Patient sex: F
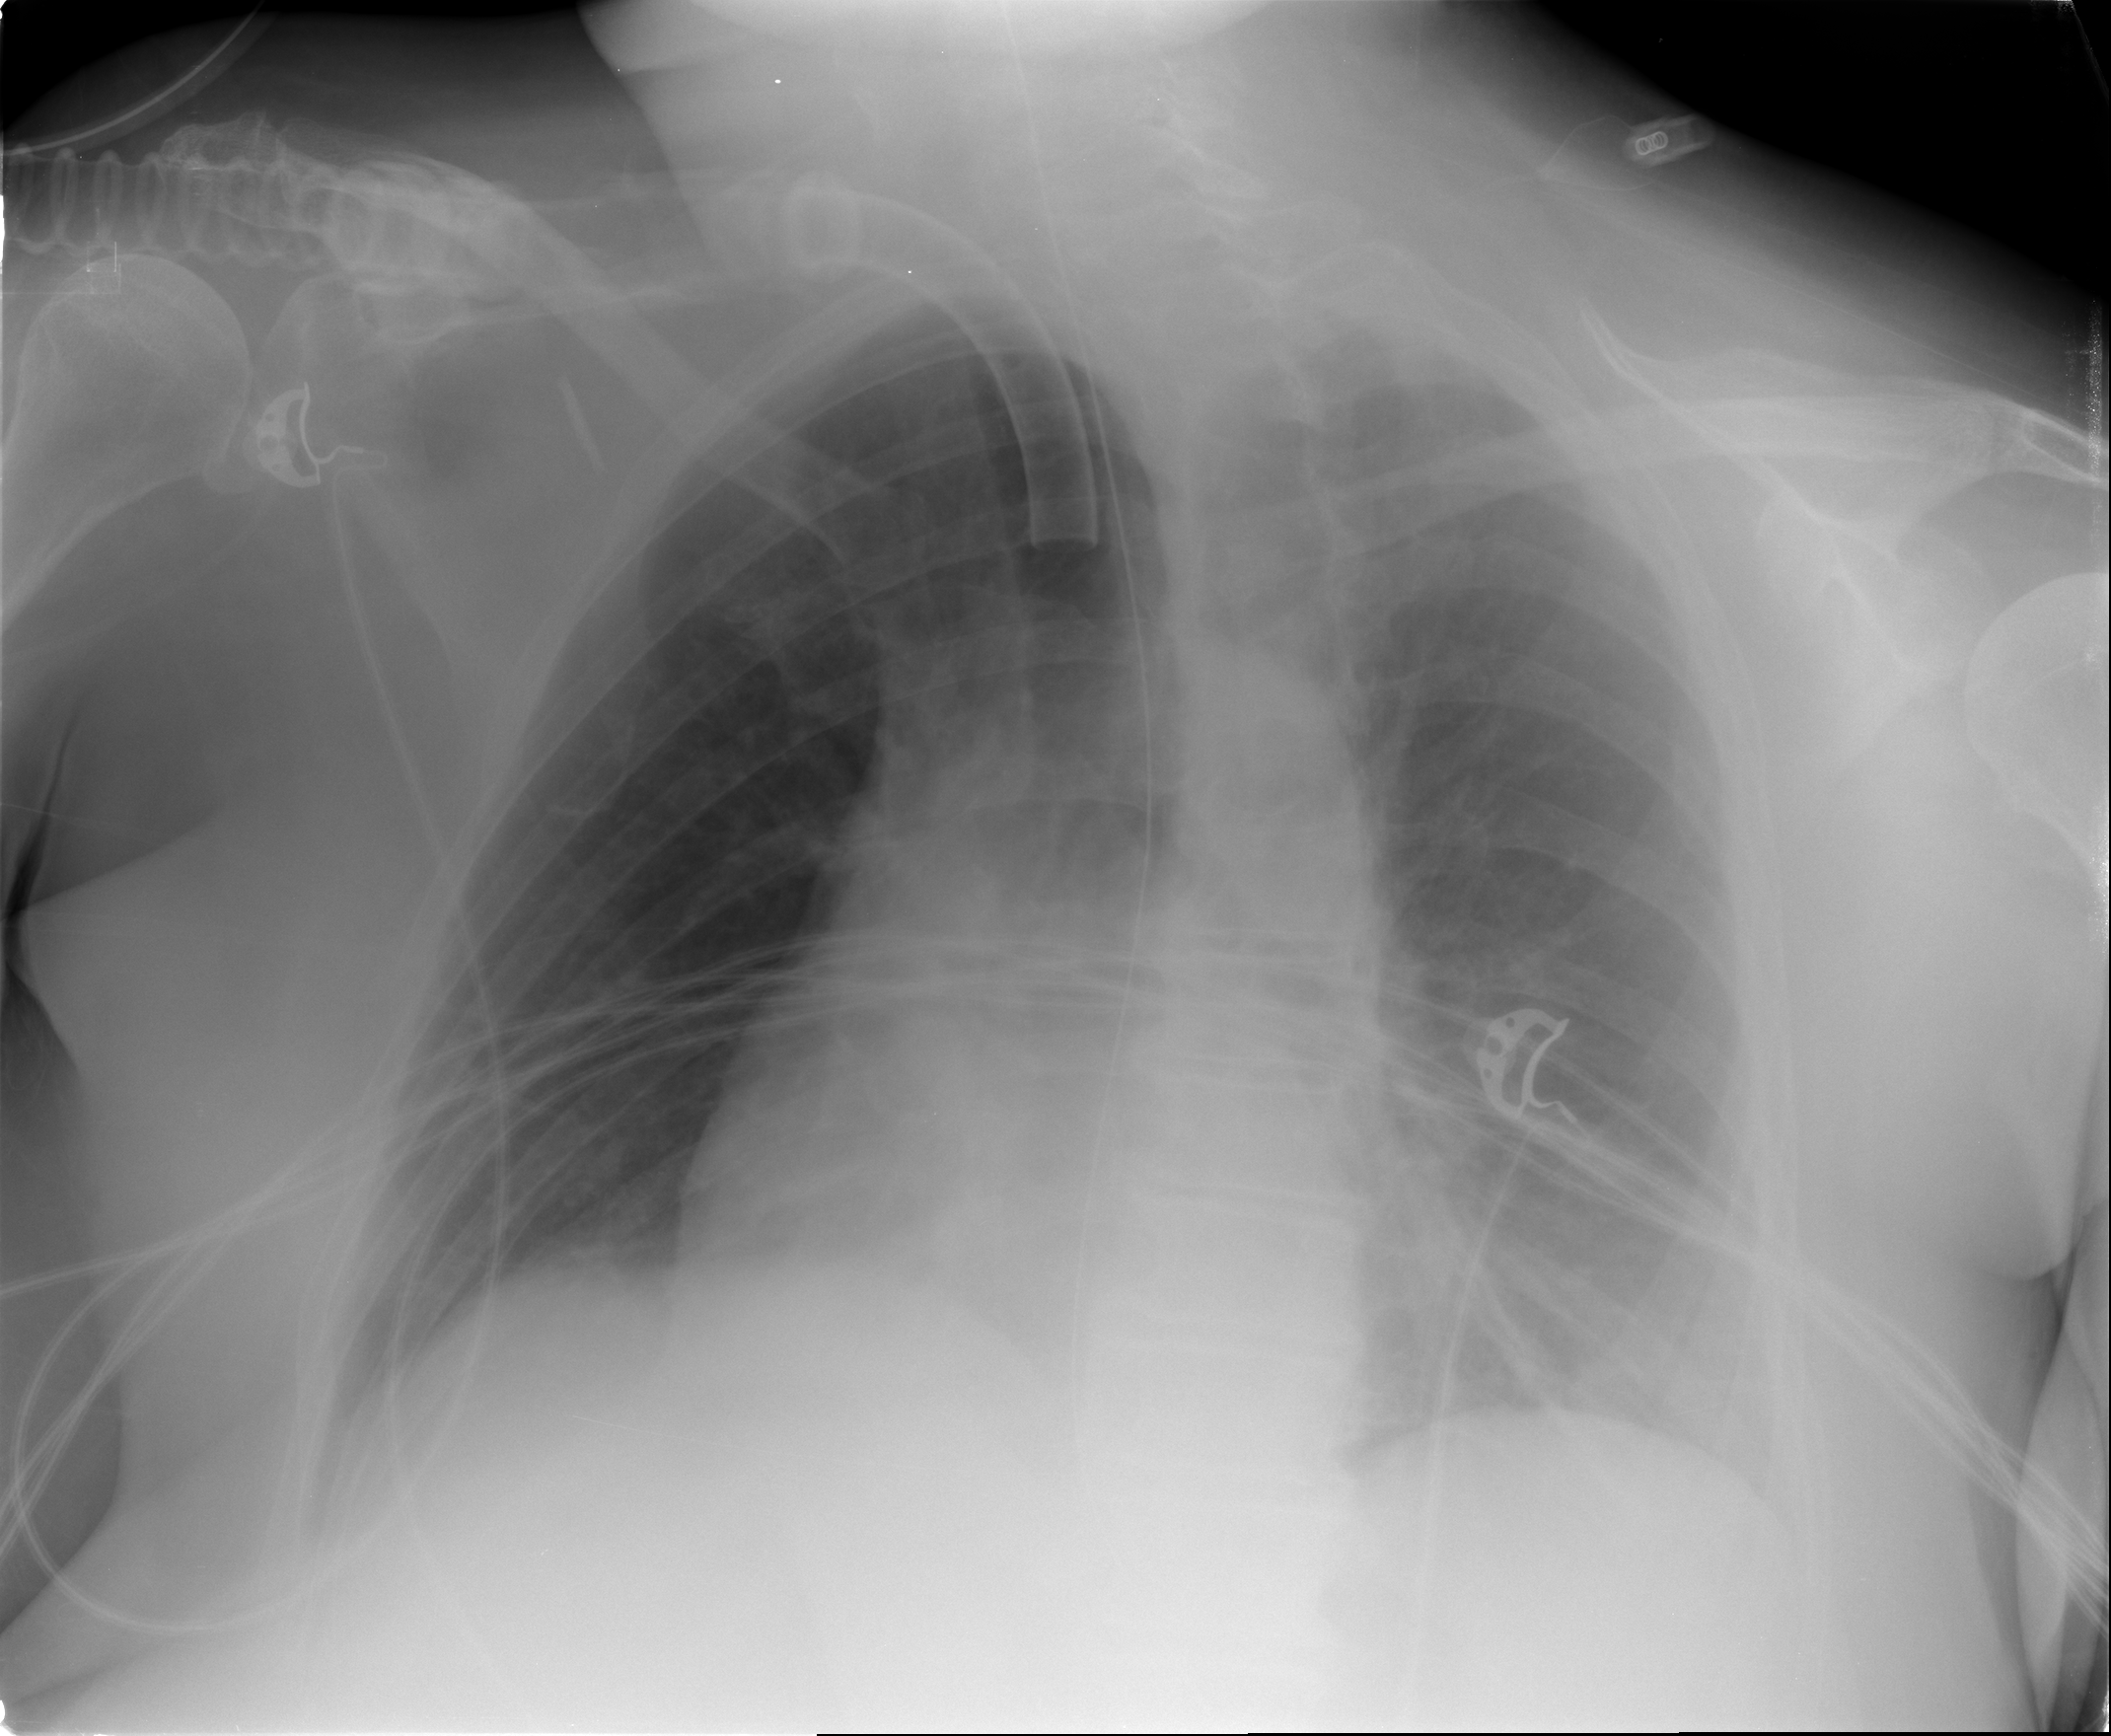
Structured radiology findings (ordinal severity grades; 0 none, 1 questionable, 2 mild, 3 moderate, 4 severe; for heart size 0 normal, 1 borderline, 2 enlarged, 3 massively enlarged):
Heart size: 0
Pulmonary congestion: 0
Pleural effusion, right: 0
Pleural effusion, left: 2
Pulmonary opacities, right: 0
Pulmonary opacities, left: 0
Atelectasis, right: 0
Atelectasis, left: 2